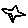
Label: star